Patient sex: M
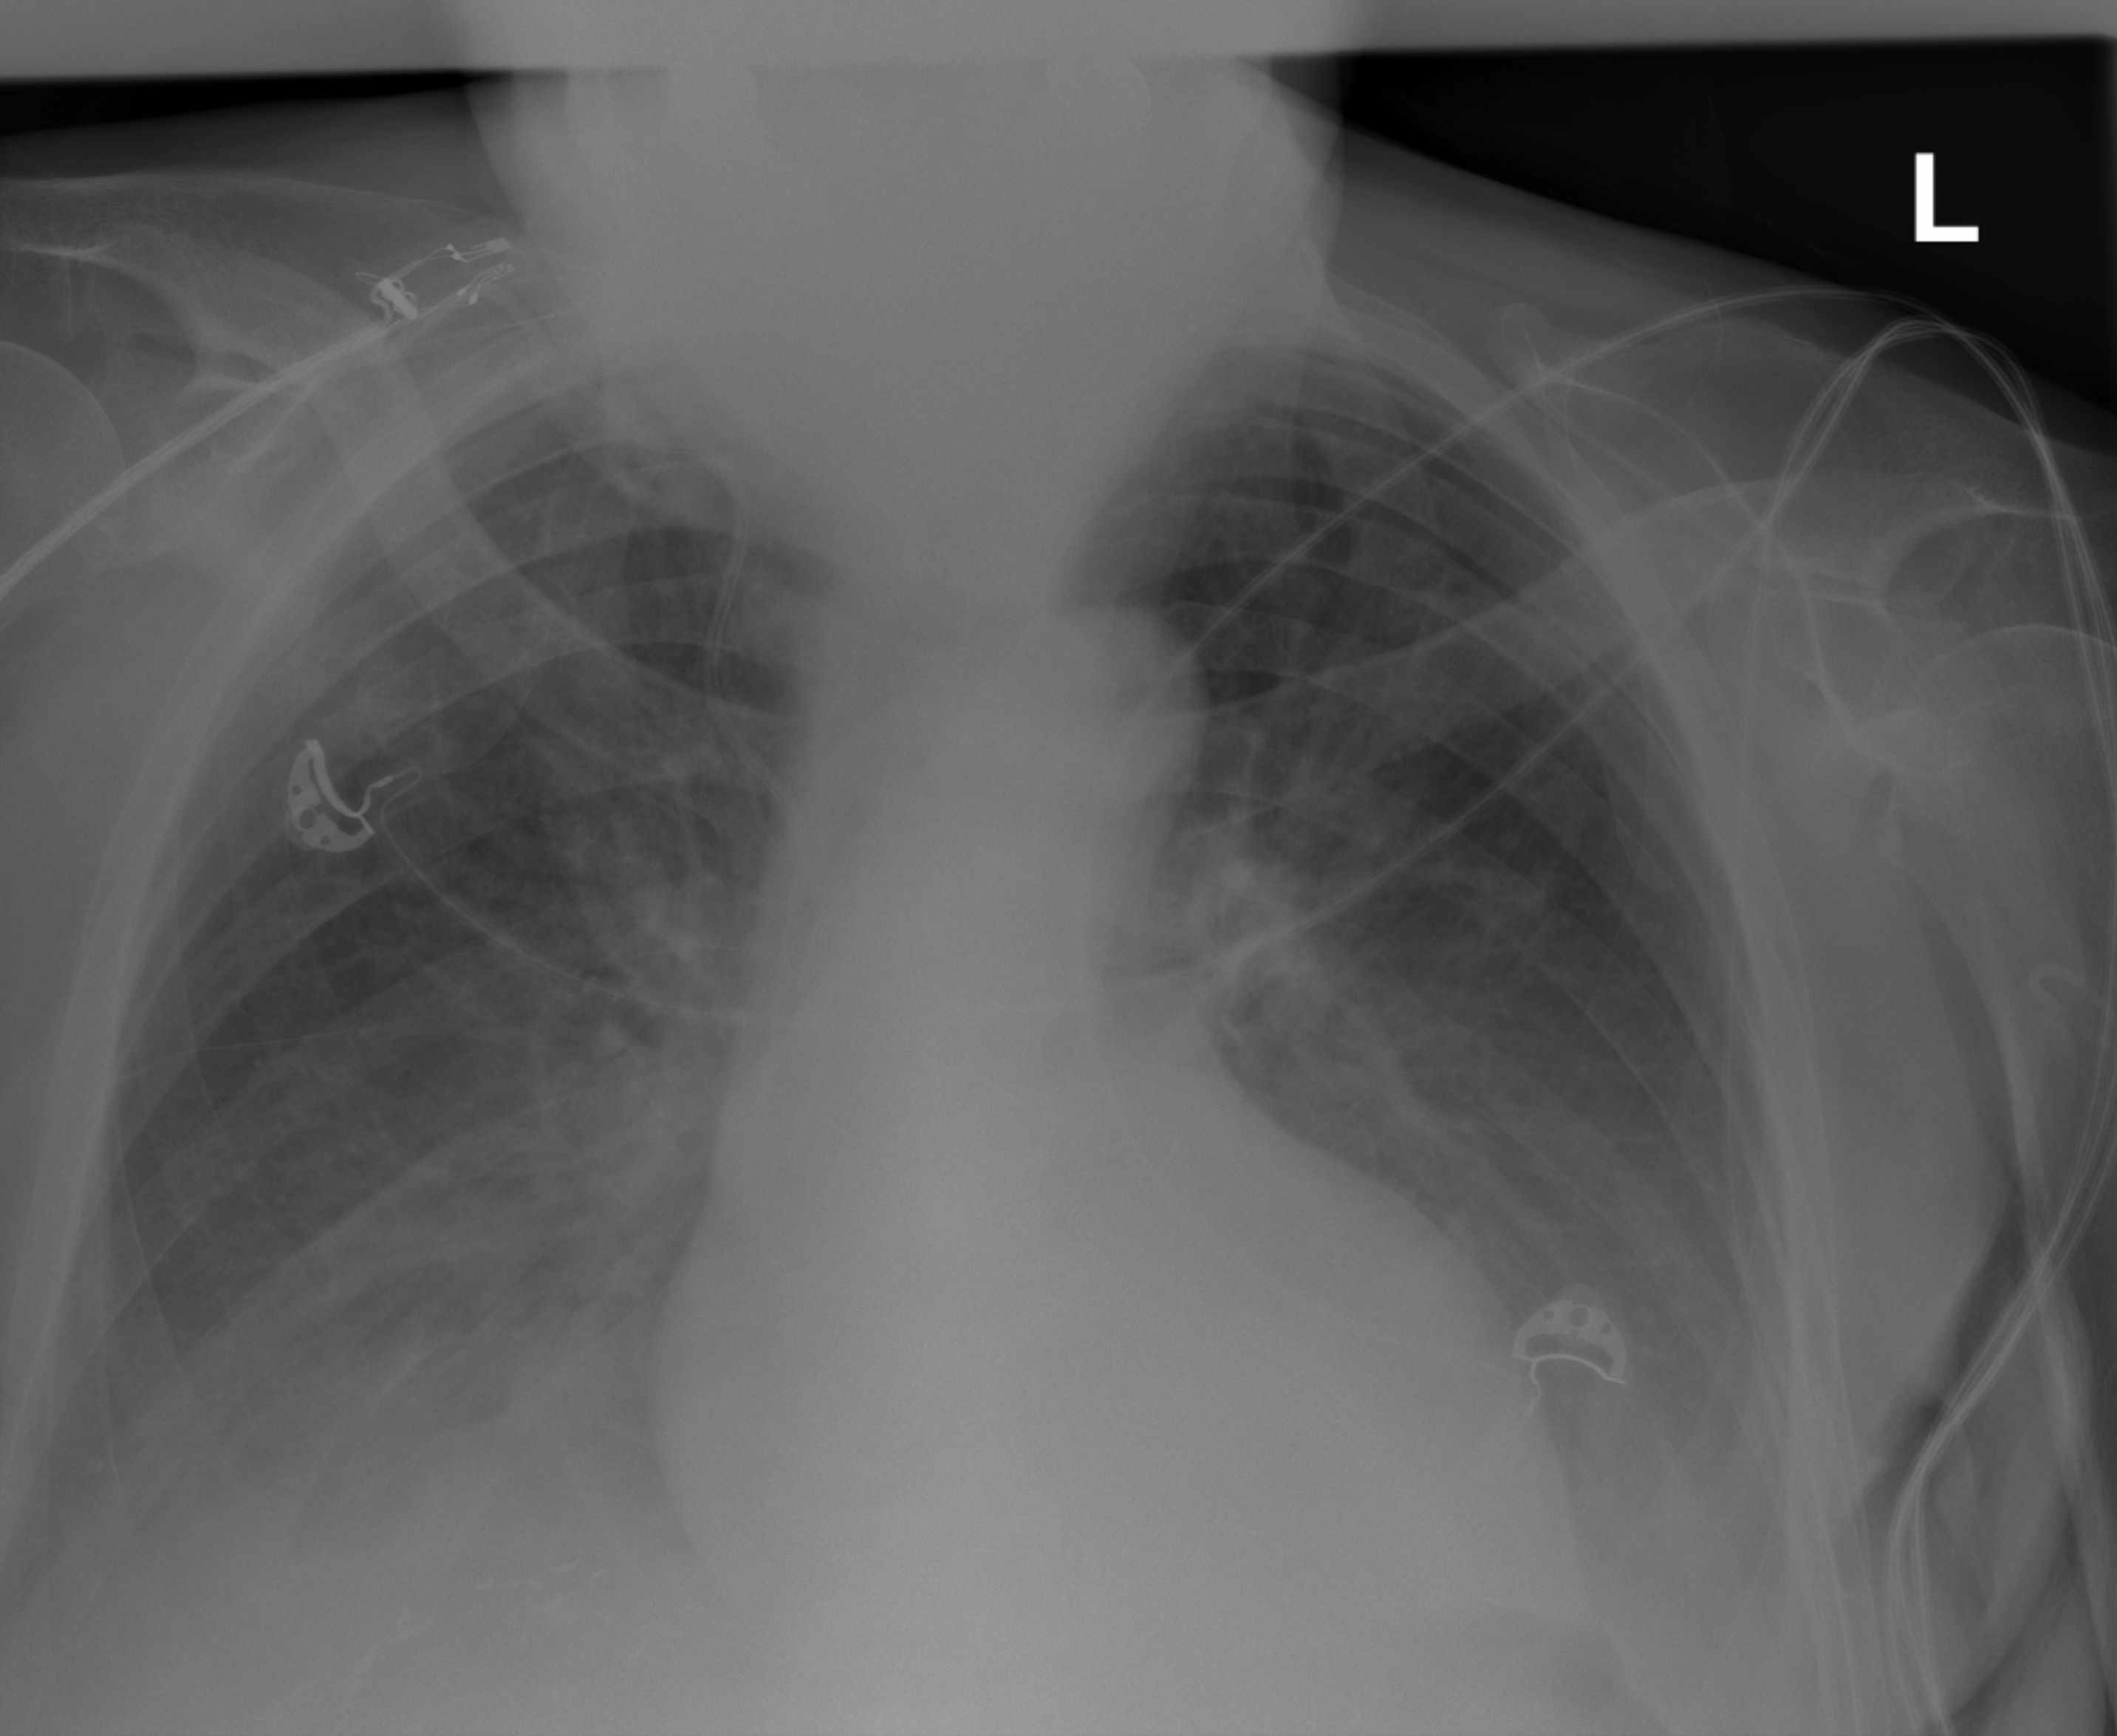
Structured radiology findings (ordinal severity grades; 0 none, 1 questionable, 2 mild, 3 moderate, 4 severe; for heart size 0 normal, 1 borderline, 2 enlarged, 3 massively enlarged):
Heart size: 0
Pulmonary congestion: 0
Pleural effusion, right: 2
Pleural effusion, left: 2
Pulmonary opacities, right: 0
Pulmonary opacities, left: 0
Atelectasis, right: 2
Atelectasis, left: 2